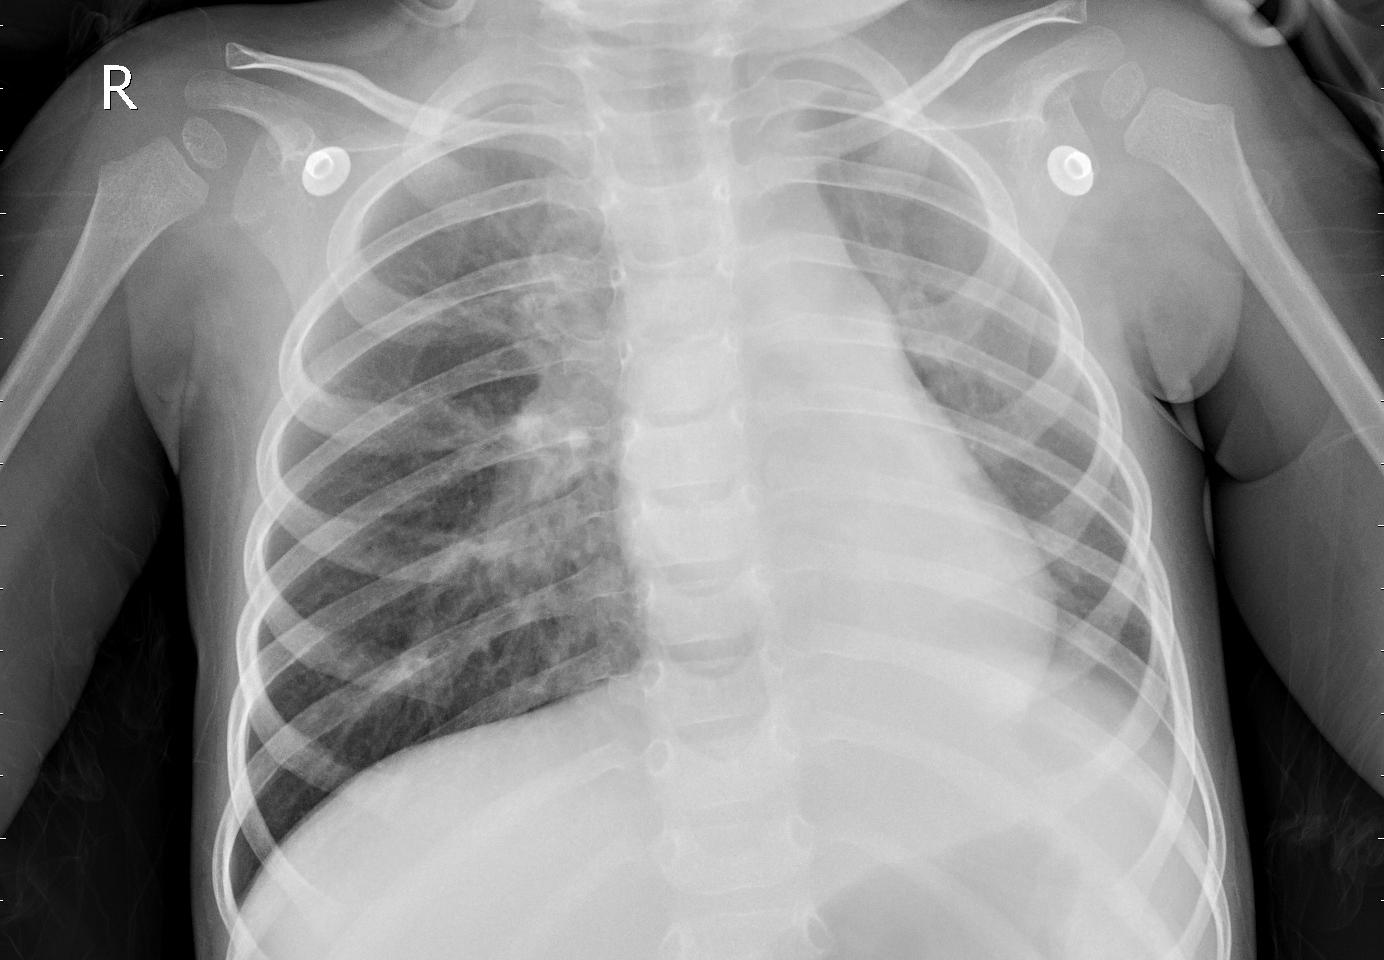
Diagnosis: PNEUMONIA